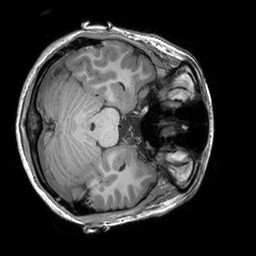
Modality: T1w
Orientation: axial
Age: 23
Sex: female
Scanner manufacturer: siemens
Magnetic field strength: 3 T
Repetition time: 2.3 s
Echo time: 0.00303 s